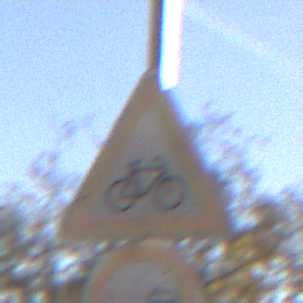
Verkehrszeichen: RadverkehrLinks
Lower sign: Ueberholverbot
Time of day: SunriseSunset
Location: Outdoor (Urban)
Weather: PartlyCloudy
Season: Autumn
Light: Natural